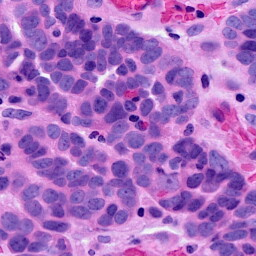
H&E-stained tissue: Ovarian